Field crop: tomato
Growth stage: 2
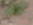
Species: solanum